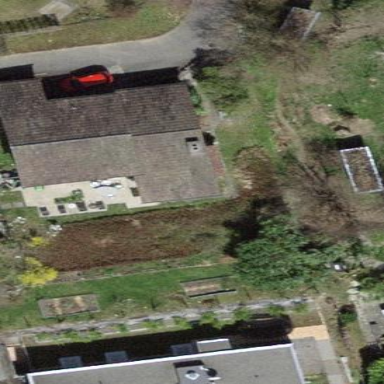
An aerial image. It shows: Detached building.